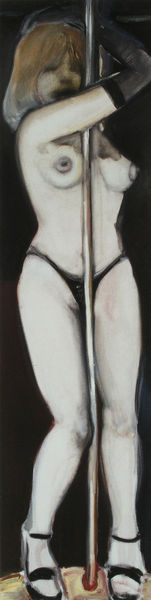
Titel: Caressing The Pole
Künstler: Marlene Dumas
Standort: Essen
Institution: Olbricht Collection
Schlagwörter: akt, dunkel, haut, körper, nackt, weiß, bar, brust, busen, frau, haar, handschuh, handschuhe, hell, schwarz, blick, hochformat, malerei, tanz, blond, arm, arme, blass, gesicht, porträt, haare, tanzen, tänzerin, lippen, arbeit, beine, brüste, lasziv, schuhe, zeitgenössisch, sandalen, brustwarze, brustwarzen, erotik, knie, oberschenkel, oberkörper, rothaarig, ganzfigur, pumps, stange, stulpen, slip, tanga, gogo, kokoschka, nippel, stöckelschuhe, handschueh, high heels, nachtbar, nachtclub, plateauschuhe, stilettos, string, strip, stripperin, stripstange, striptease, tabel dance, tabledance, tabletänzerin, zeitgenösische